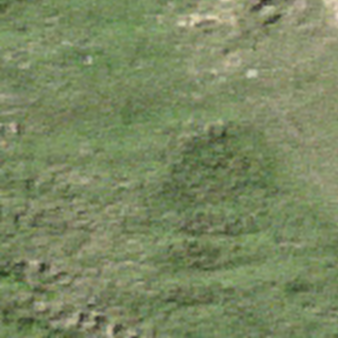
Label: other